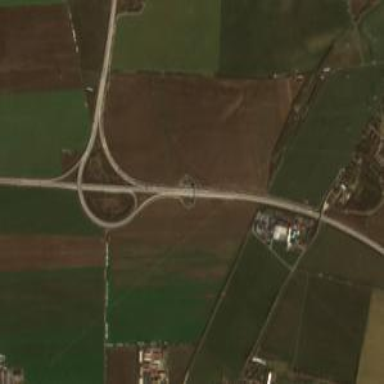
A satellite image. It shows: Motorway junction.